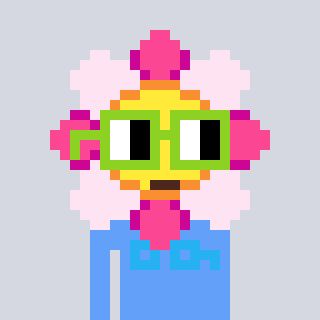
a pixel art character with square light green glasses, a flower-shaped head and a blue-colored body on a cool background